Aerial crown-view tile of a tropical tree (Barro Colorado Island, Panama), acquired 20240918:
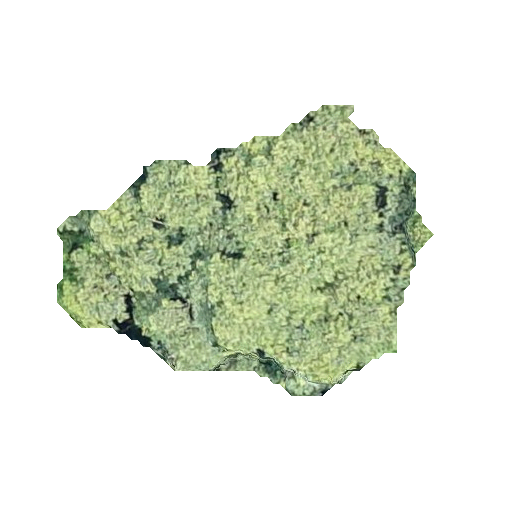
Species: Luehea seemannii
GBIF accepted scientific name: Luehea seemannii
Crown area: 111.91 m²